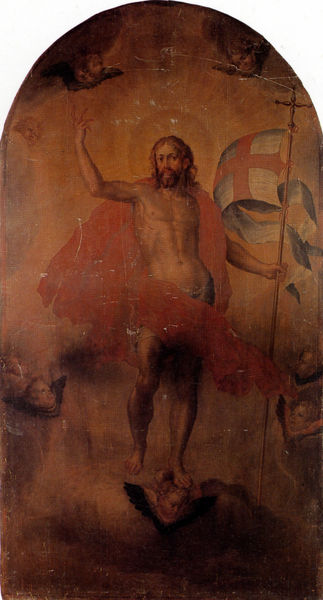
Titel: Der Auferstandene
Künstler: Peter Candid
Standort: München
Institution: Bayerische Staatsgemäldesammlungen
Schlagwörter: akt, berg, blau, dunkel, feuer, flügel, gemälde, gott, hand, himmel, kopf, körper, mann, nackt, umhang, weiß, wolken, gelb, menschen, braun, finger, geste, holz, licht, schwarz, blick, rot, schal, schleier, tuch, wolke, malerei, bart, gericht, richter, arm, augen, band, bibel, stehen, bild, wind, gehen, kirche, sonne, gold, haare, lange haare, mantel, pose, england, locken, rund, stock, engel, putte, putto, beine, düster, bogen, fahnen, stab, fahne, flagge, banner, tusch, nabel, oberkörper, barfuss, kreuz, strahlen, lockig, gebogen, sieg, altar, wappen, schein, triumph, gestus, heiligenschein, nimbus, christus, jesus, jesus christus, ostern, jüngstes gericht, erhoben, segen, segnen, heiliger, auffahrt, speer, fresko, heilig, putten, gloriole, heiland, jesu, putti, sieger, christentum, fresco, auferstehung, altarbild, georgskreuz, himmelfahrt, standarte, kratzer, treten, auferstandener, kreuzstab, christ, lamm gottes, engelskopf, kreuzritter, aufestehung, puti, st georg, auferstanden, ruch, auferstandn, candid, christendom, englein, glory, resurection, triumphator, triumphgestus, st. florian, sstab, christus resurrexio, auerstehung, #kopf, puttenkopf, aufersanden